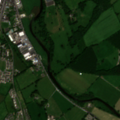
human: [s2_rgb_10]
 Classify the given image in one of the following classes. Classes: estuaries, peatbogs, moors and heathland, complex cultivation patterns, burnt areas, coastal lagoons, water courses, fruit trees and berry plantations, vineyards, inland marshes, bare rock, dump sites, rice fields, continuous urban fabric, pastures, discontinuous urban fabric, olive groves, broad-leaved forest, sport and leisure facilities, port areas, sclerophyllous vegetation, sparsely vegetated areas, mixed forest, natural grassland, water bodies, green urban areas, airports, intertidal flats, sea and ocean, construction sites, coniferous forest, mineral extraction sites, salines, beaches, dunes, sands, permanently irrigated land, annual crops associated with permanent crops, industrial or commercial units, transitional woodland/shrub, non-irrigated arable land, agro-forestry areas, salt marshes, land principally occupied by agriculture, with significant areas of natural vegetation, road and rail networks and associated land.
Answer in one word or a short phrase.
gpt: discontinuous urban fabric, non-irrigated arable land, pastures